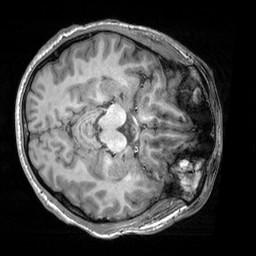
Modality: T1w
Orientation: axial
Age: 26
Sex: male
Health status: healthy
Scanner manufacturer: siemens
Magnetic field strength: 3 T
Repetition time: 2.3 s
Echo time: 0.00303 s